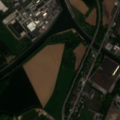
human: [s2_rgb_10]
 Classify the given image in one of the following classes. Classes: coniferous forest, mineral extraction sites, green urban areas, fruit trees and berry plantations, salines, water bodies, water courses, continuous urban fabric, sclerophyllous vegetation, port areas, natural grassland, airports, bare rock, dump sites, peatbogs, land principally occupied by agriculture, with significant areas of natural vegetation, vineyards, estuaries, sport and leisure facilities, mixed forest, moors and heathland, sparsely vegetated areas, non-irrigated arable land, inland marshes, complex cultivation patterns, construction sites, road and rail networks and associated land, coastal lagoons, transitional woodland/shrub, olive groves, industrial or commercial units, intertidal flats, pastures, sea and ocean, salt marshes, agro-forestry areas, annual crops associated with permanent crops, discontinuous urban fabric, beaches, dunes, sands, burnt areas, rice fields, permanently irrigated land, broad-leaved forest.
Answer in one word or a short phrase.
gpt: discontinuous urban fabric, industrial or commercial units, sport and leisure facilities, non-irrigated arable land, pastures, complex cultivation patterns